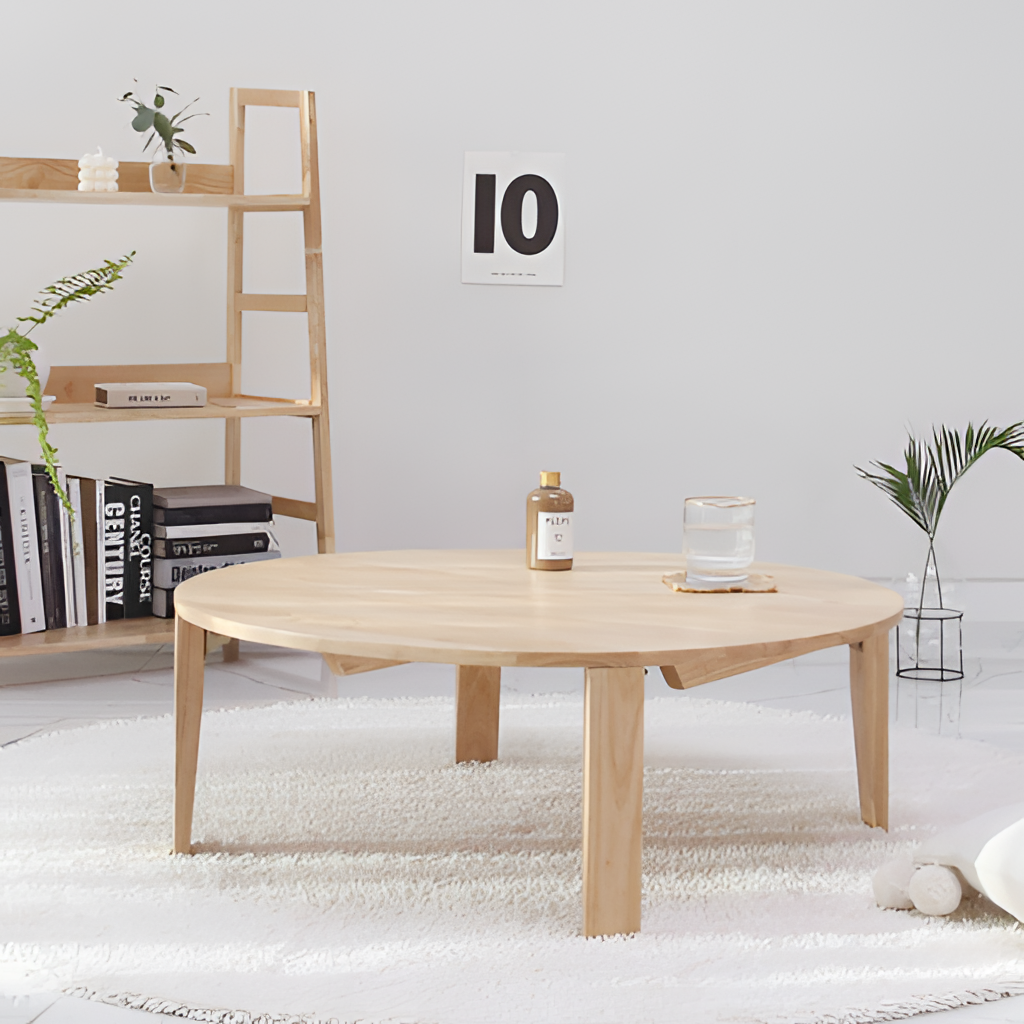
light wood wood coffee table, living room, tile flooring, with large square pattern, paint wallpaper, with solid pattern, minimalistic